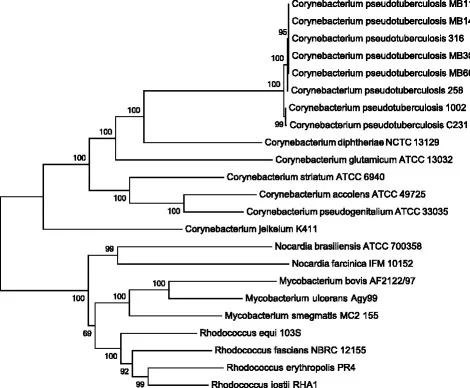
Dendrogram of the representative genomes in the CMNR group. The analysis was performed using MEGA 5.10. Only bootstraps greater than 50% are shown in the branches of the dendrogram. The accession numbers for the sequences used in the analysis are: C. Pseudotuberculosis MB11 (CP013260), C. Pseudotuberculosis MB14 (CP013261), C. Pseudotuberculosis MB30 (CP013262), C. Pseudotuberculosis MB66 (CP013263), C. Pseudotuberculosis 316 (CP003077), C. Pseudotuberculosis 258 (CP003540), C. Pseudotuberculosis 1002 (CP001809), C. Pseudotuberculosis C231 (CP001829), C. Diphtheriae NCTC 13129 (BX248353), C. Glutamicum ATCC 13032 (BA000036), C. Striatum ATCC 6940 (GCA_000159135), C. Accolens ATCC 49725 (GCA_000159115), C. Pseudogenitalium ATCC 33035 (NZ_ABYQ00000000), C. Jeikeium K411 (NC_007164), N. Brasiliensis ATCC 700358 (CP003876), N. Farcinica IFM 10152 (NC_006361), M. Bovis AF2122/97 (BX248333), M. Ulcerans Agy99 (CP000325), M. Smegmatis MC2 155 (CP000480), R. Equi 103S (FN563149), R. Fascians NBRC 12155 (GCA_001894785), R. Erythropolis PR4 (NC_012490), R. Jostii RHA1 (NC_008268).
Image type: chart (chart)